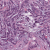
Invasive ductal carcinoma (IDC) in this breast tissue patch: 1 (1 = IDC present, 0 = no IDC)